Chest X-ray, PA view. Patient: 59 years old, sex M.
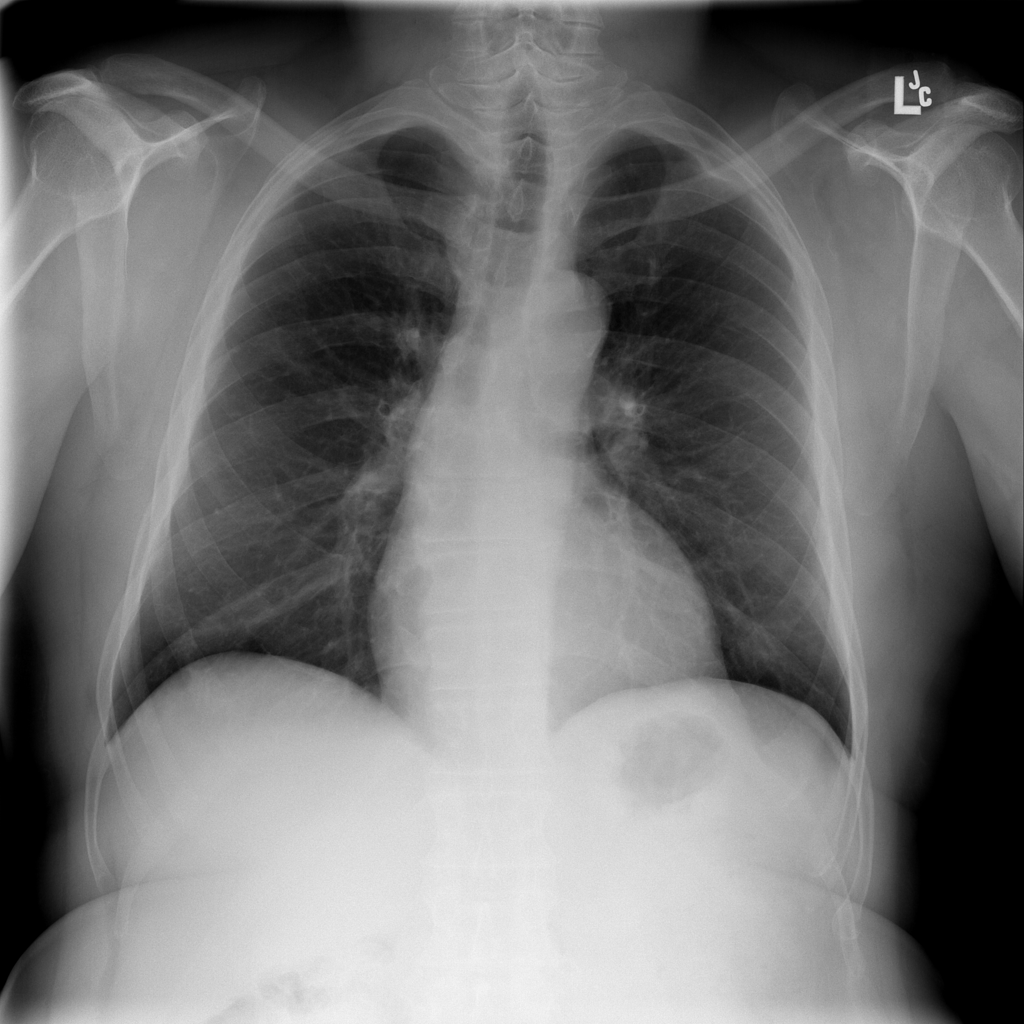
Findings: No Finding